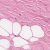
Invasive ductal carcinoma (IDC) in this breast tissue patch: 0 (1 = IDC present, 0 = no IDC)